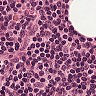
Metastatic tissue present: no